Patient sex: F
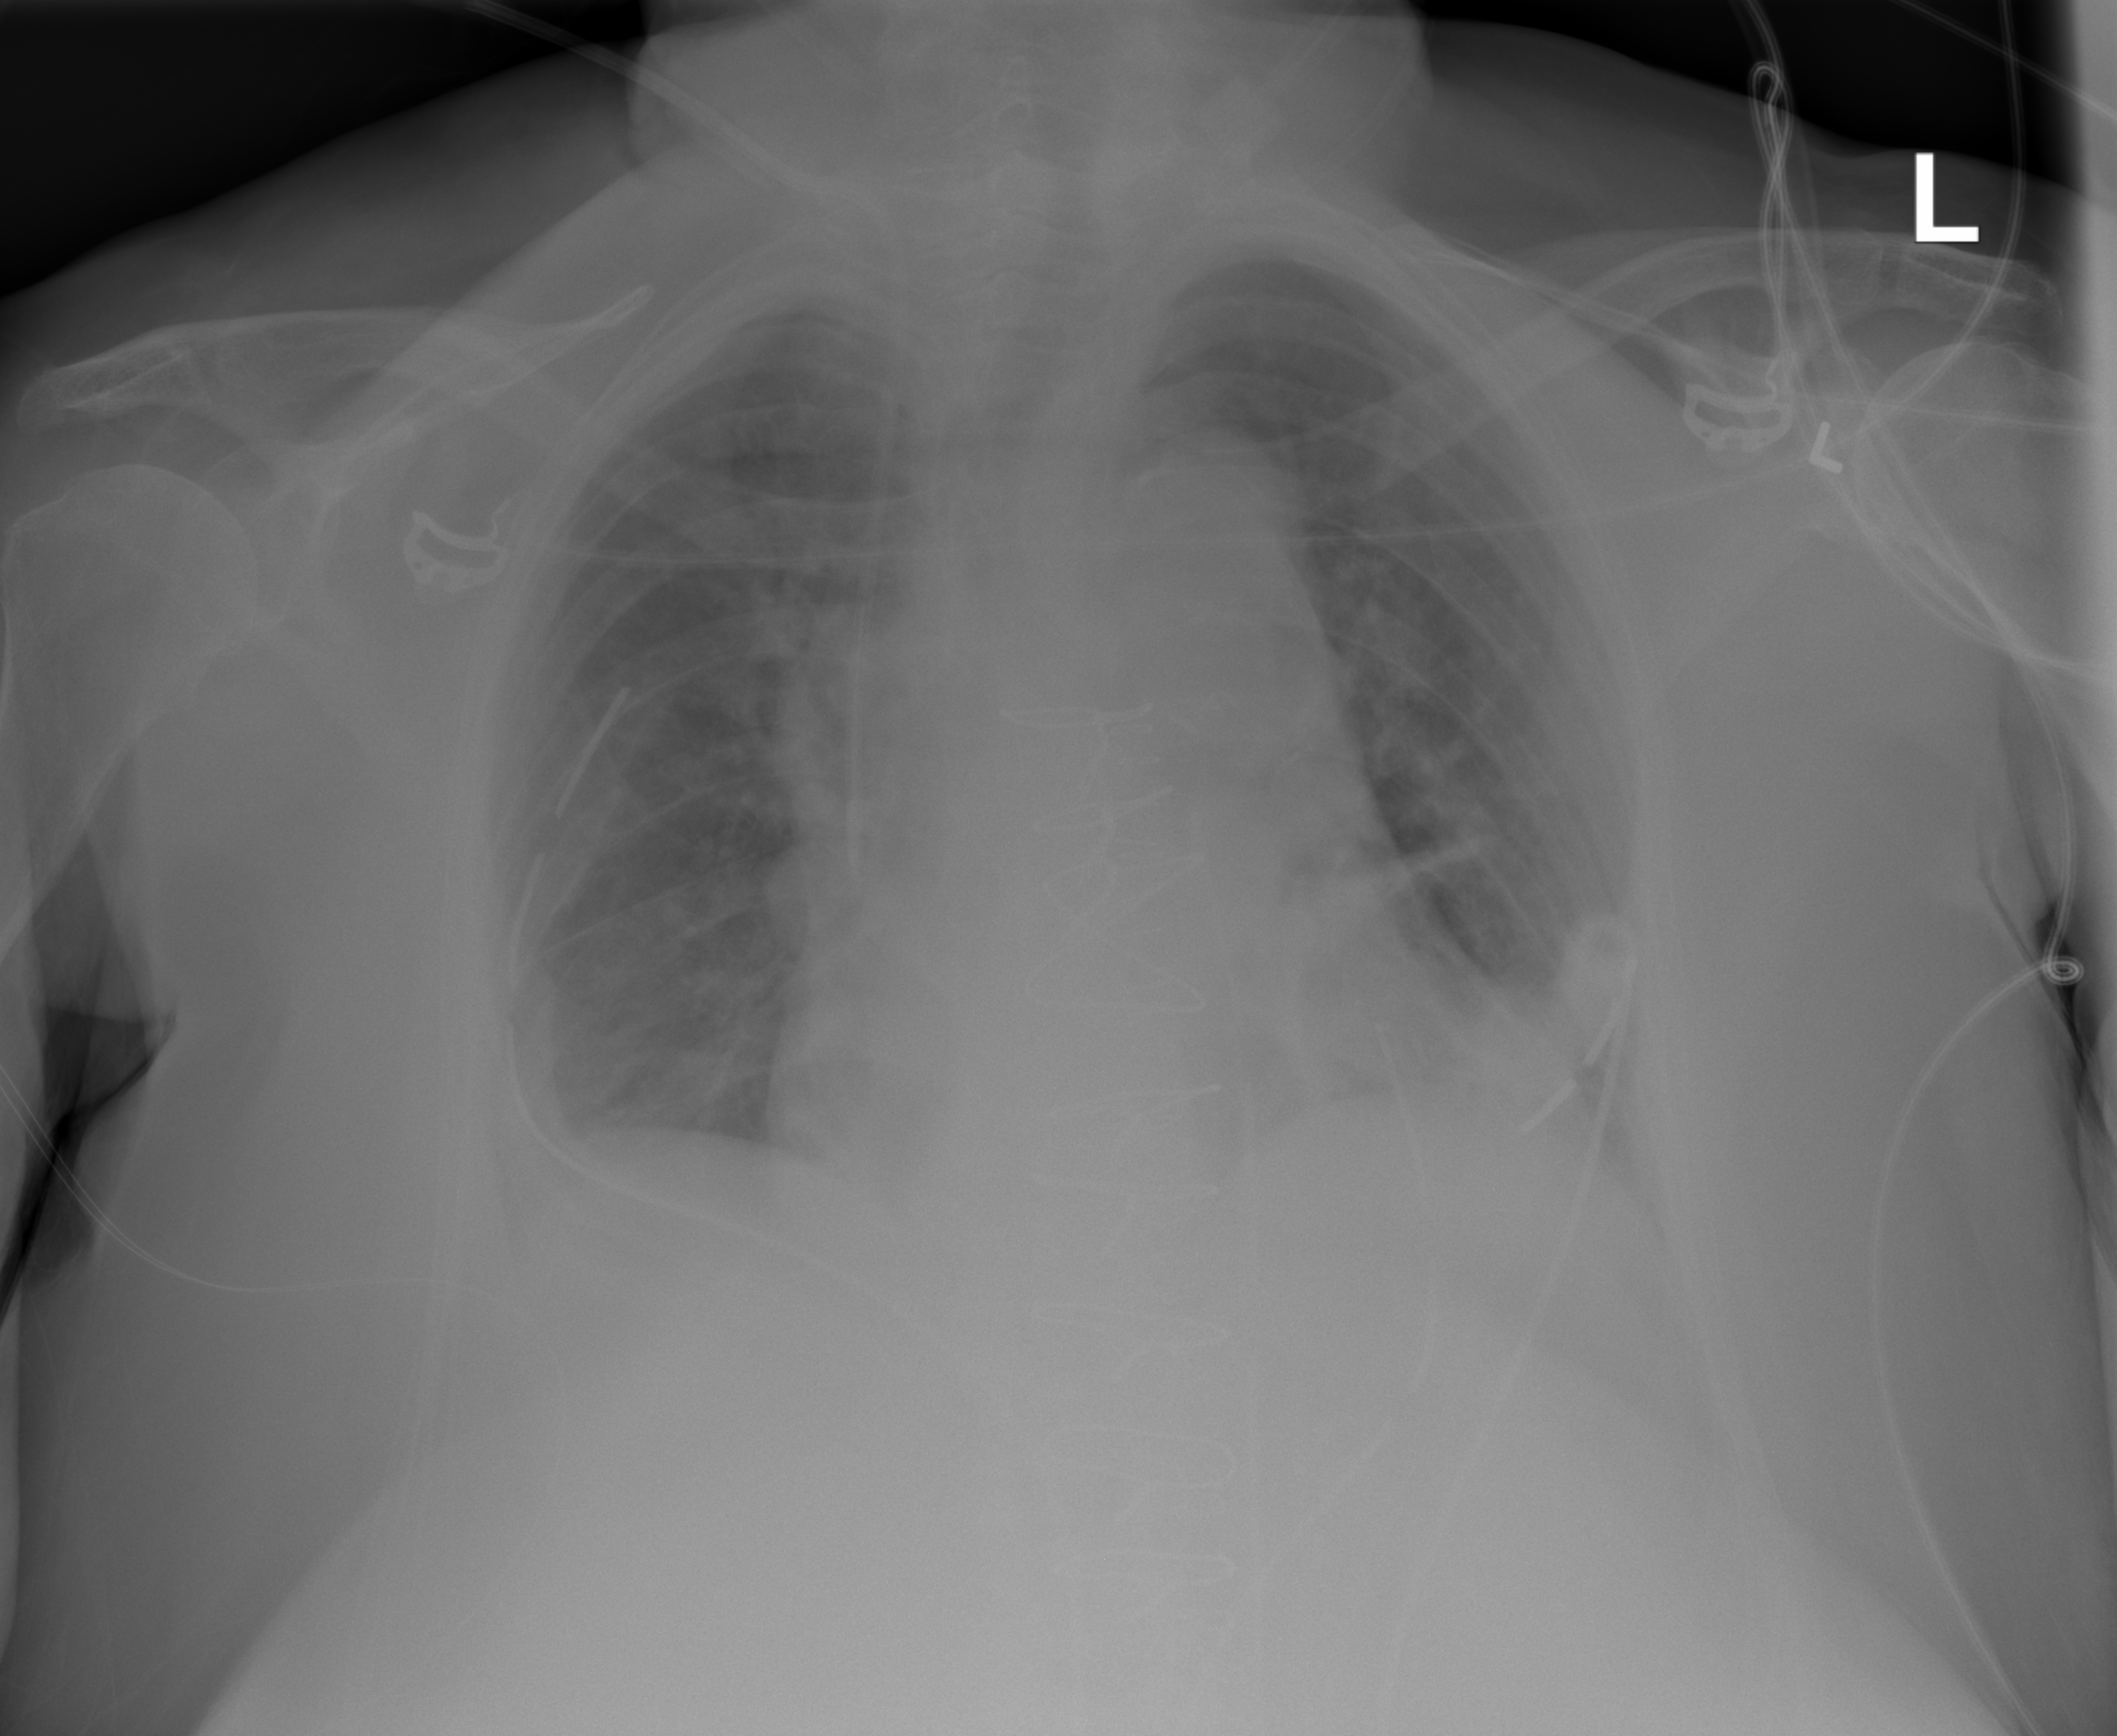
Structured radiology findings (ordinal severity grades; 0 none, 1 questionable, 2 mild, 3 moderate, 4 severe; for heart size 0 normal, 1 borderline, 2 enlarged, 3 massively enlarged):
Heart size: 2
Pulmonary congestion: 2
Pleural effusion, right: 2
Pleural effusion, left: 0
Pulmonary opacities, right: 0
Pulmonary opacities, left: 0
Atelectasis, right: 0
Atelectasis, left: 2